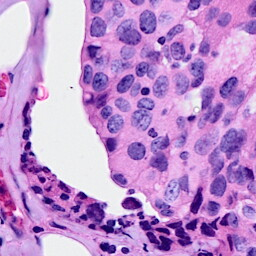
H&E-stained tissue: Breast